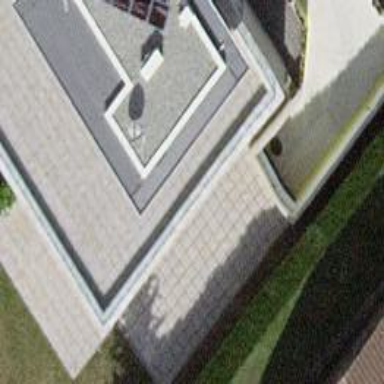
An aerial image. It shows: View of roof of building.